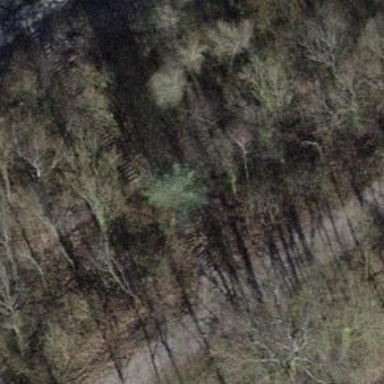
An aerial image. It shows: Stone steps along the road.